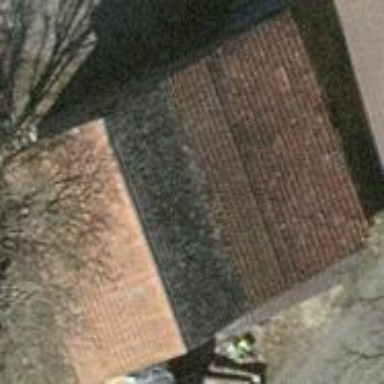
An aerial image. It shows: Building with gabled roof.